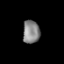
Tissue: prostate
Cell type: T cells
Senescence score: 0.2427
Nuclear area (px): 383
Mean DAPI intensity: 133.46